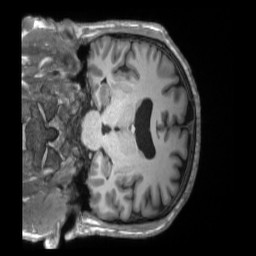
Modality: T1w
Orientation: coronal
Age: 43
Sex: male
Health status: ill
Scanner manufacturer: siemens
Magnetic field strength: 3 T
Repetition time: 2.2 s
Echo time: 0.00157 s